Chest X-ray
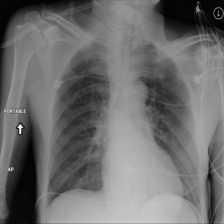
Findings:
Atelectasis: negative
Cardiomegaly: negative
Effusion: negative
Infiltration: negative
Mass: negative
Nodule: negative
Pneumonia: negative
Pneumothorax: negative
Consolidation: negative
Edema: negative
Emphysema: negative
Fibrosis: negative
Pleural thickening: negative
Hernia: negative